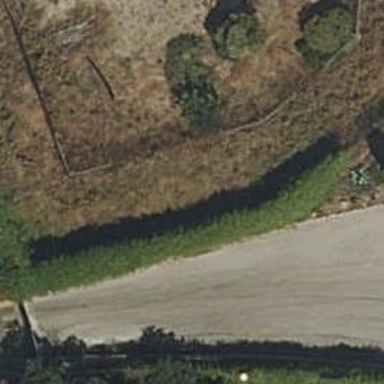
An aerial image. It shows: Chain link fence.